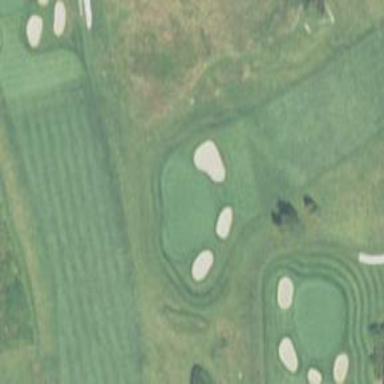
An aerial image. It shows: View of golf hole.